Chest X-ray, AP view. Patient: 41 years old, sex F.
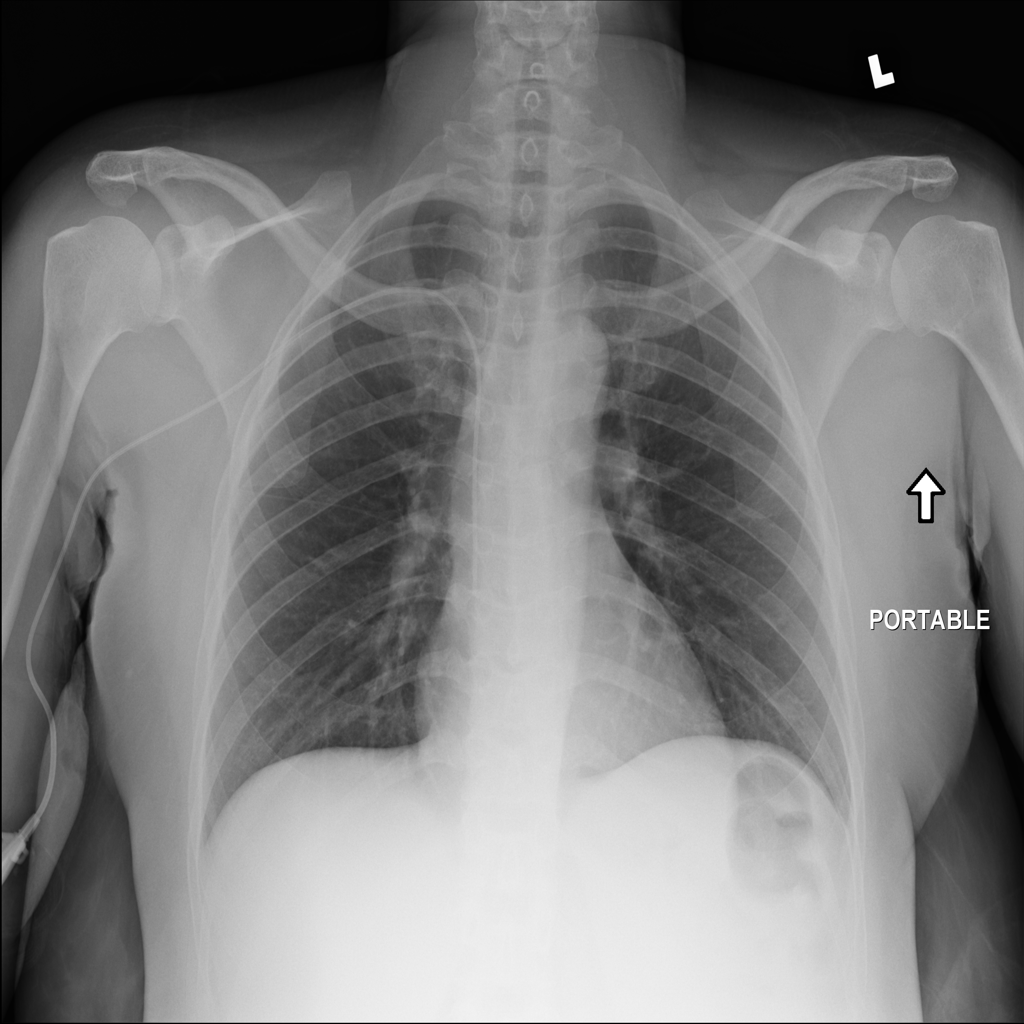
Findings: No Finding